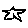
Label: star